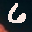
Label: 6